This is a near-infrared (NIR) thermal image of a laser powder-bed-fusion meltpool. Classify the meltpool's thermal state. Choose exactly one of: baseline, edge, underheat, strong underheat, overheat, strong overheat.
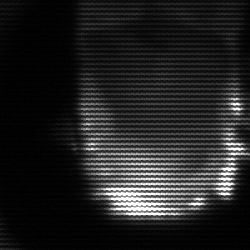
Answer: baseline